Interaction volume radius: 5 \u00c5
Interaction volume height: 15 \u00c5
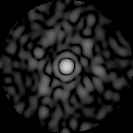
Disorder parameter: 0.8576